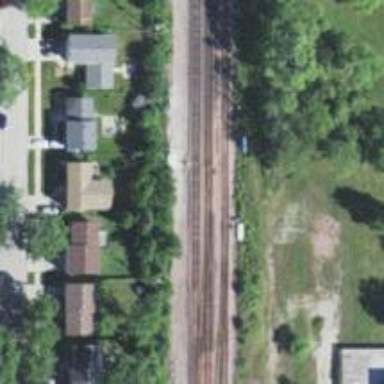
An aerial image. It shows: Railway crossover.